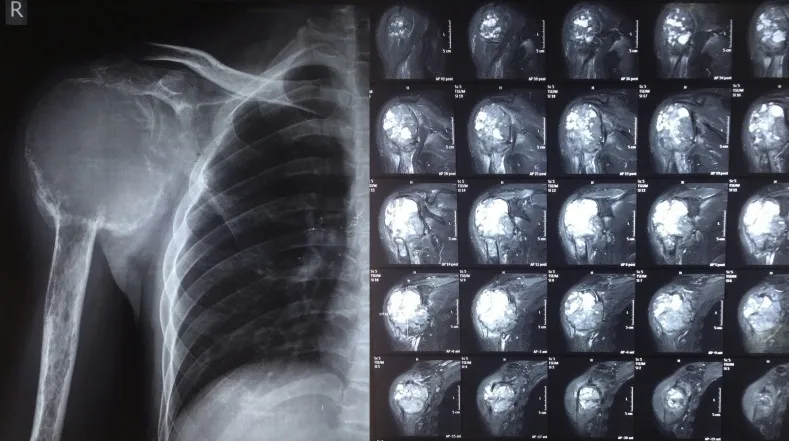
Plain radiograph,. MRI.
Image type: radiology (mri)